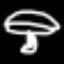
Label: mushroom